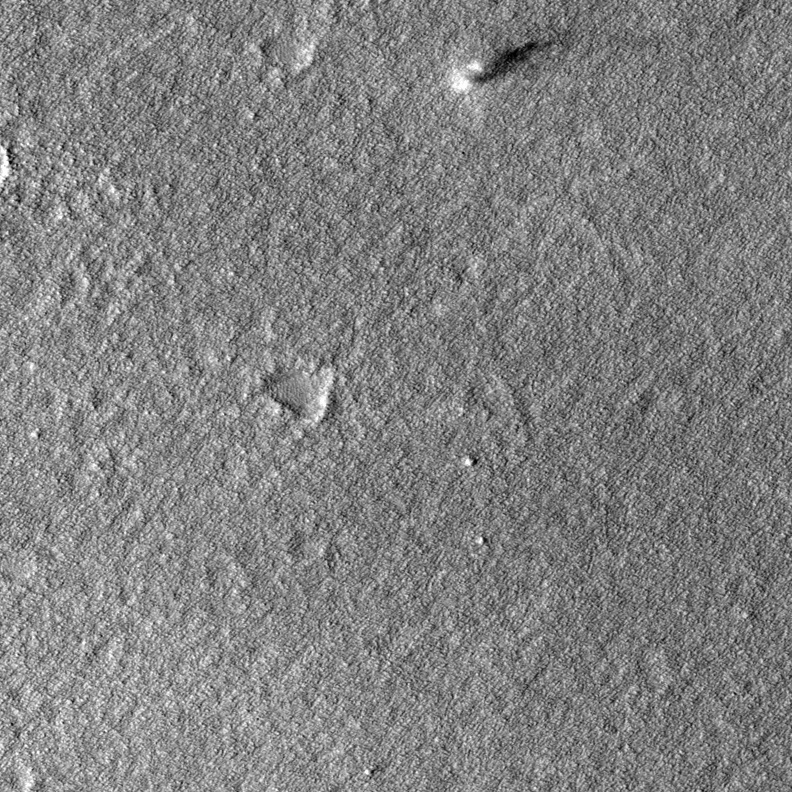
Label: dustdevil